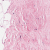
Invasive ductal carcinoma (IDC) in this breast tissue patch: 0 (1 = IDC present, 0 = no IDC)